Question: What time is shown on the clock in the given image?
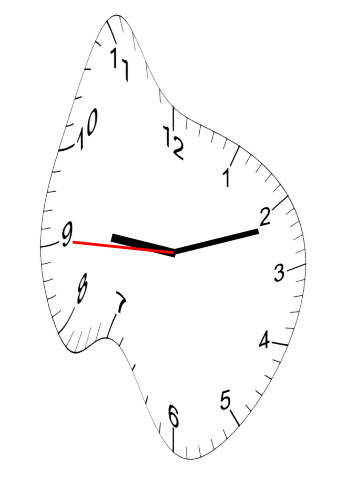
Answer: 09:11:45